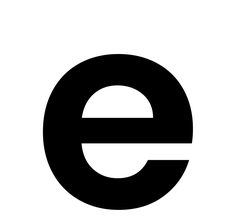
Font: Poppins-SemiBold